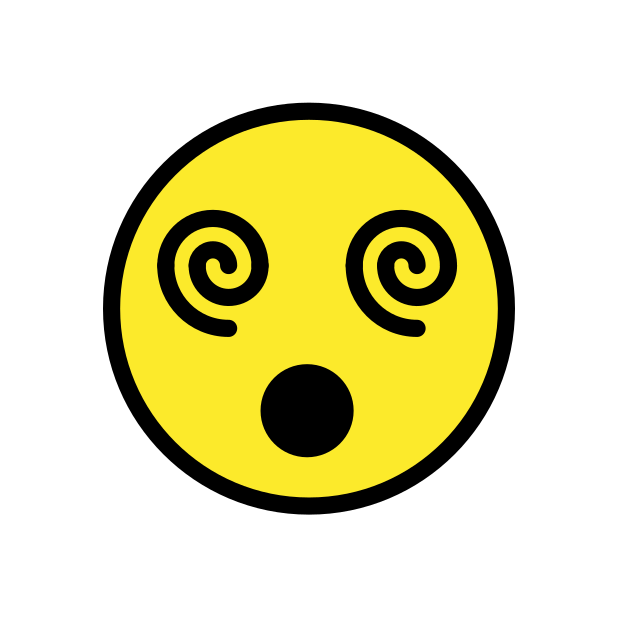
face with spiral eyes